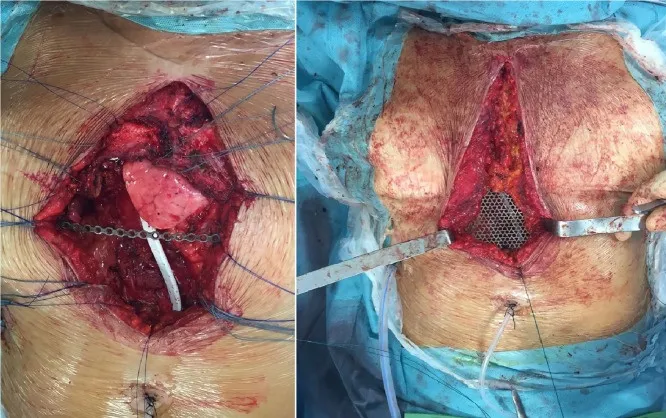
Titanium mesh resting on a titanium support plate.
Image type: medical_photograph (other_medical_photograph)